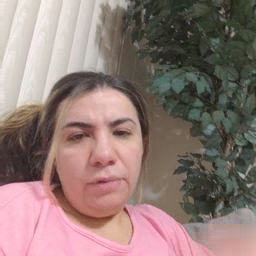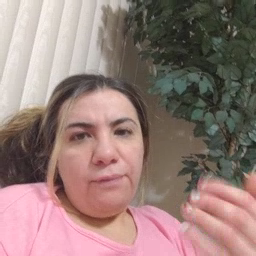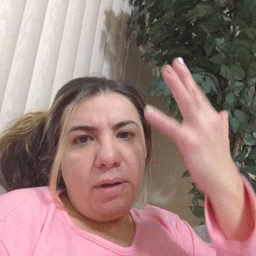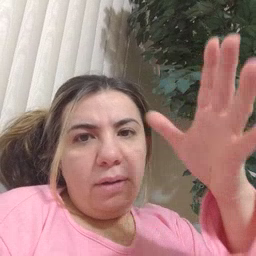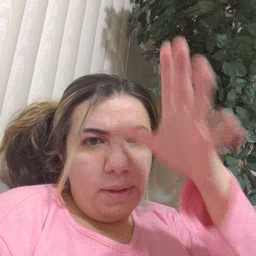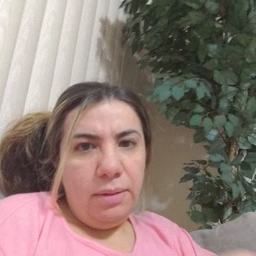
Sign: fireman